Sex: M
Age: 65
Scanner: Avanto
Primary tumour origin: Ca Renis
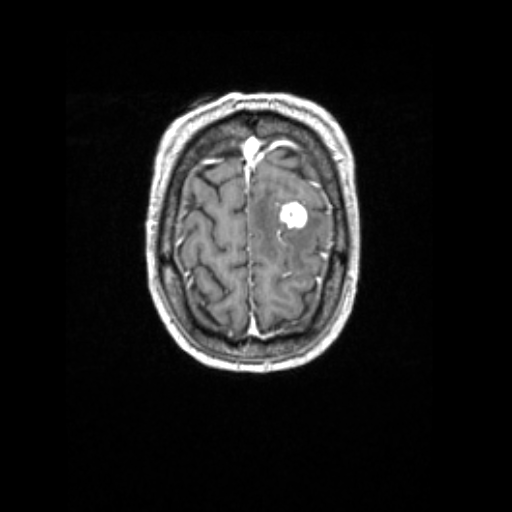
Segmented lesion volume (cc): 2.171
Number of lesion components: 1